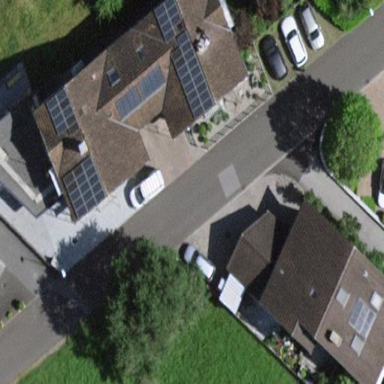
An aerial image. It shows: Detached building.